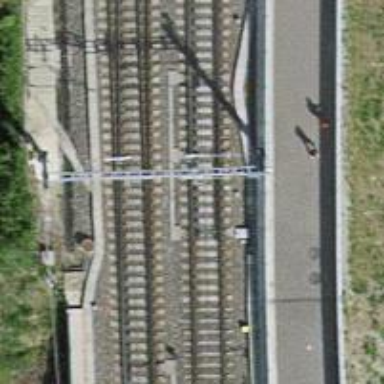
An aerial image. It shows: Single-track railway siding with electrified contact lines.